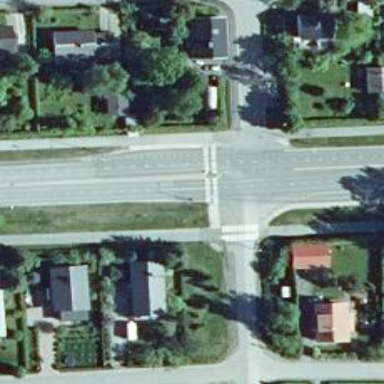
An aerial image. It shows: Crossing on asphalt cycleway.